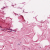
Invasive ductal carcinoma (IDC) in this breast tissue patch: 0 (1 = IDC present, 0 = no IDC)